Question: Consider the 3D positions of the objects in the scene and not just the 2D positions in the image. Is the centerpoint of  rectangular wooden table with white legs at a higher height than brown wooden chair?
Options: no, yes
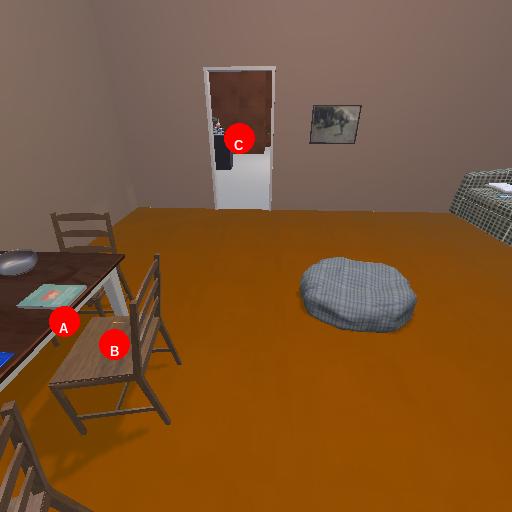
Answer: no